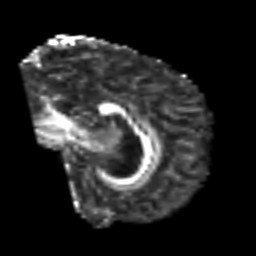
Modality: FA
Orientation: sagittal
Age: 54
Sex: male
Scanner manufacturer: siemens
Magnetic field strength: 3 T
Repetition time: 6.1 s
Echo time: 0.101 s